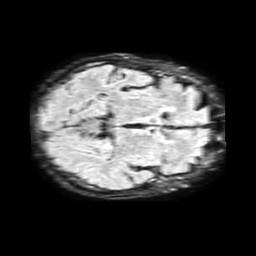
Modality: FLAIR
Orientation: axial
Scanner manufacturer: philips
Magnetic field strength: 1.5 T
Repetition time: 6 s
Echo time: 0.1032 s